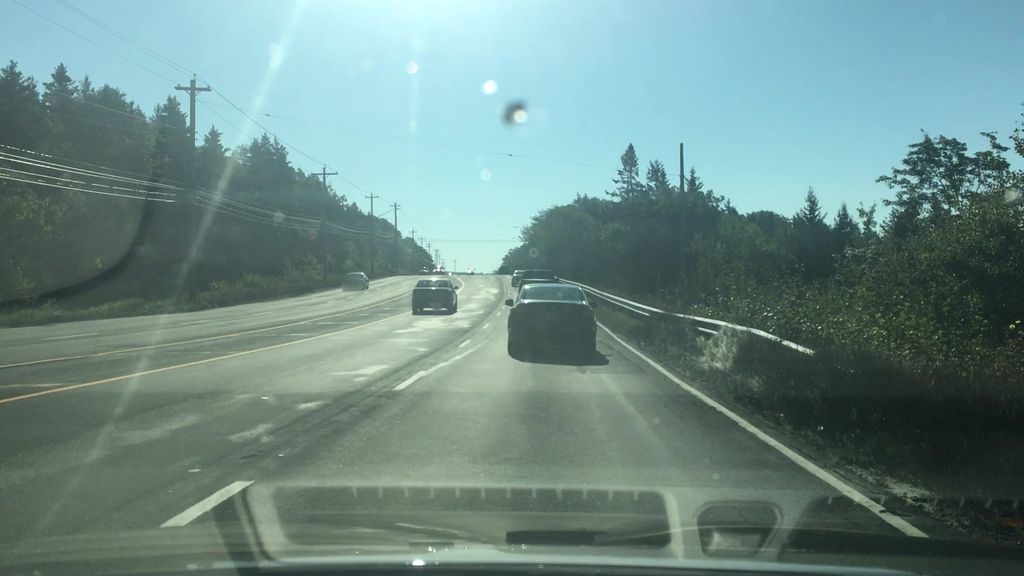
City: halifax